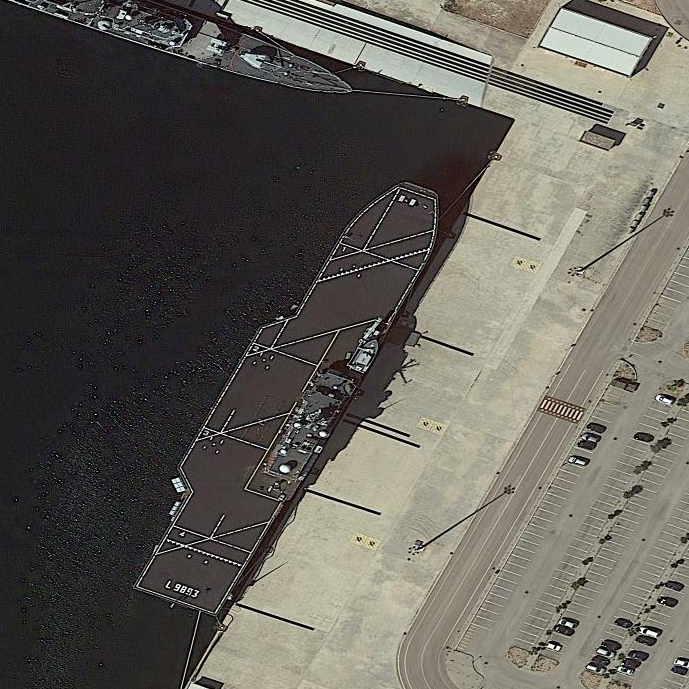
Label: assault